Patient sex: M
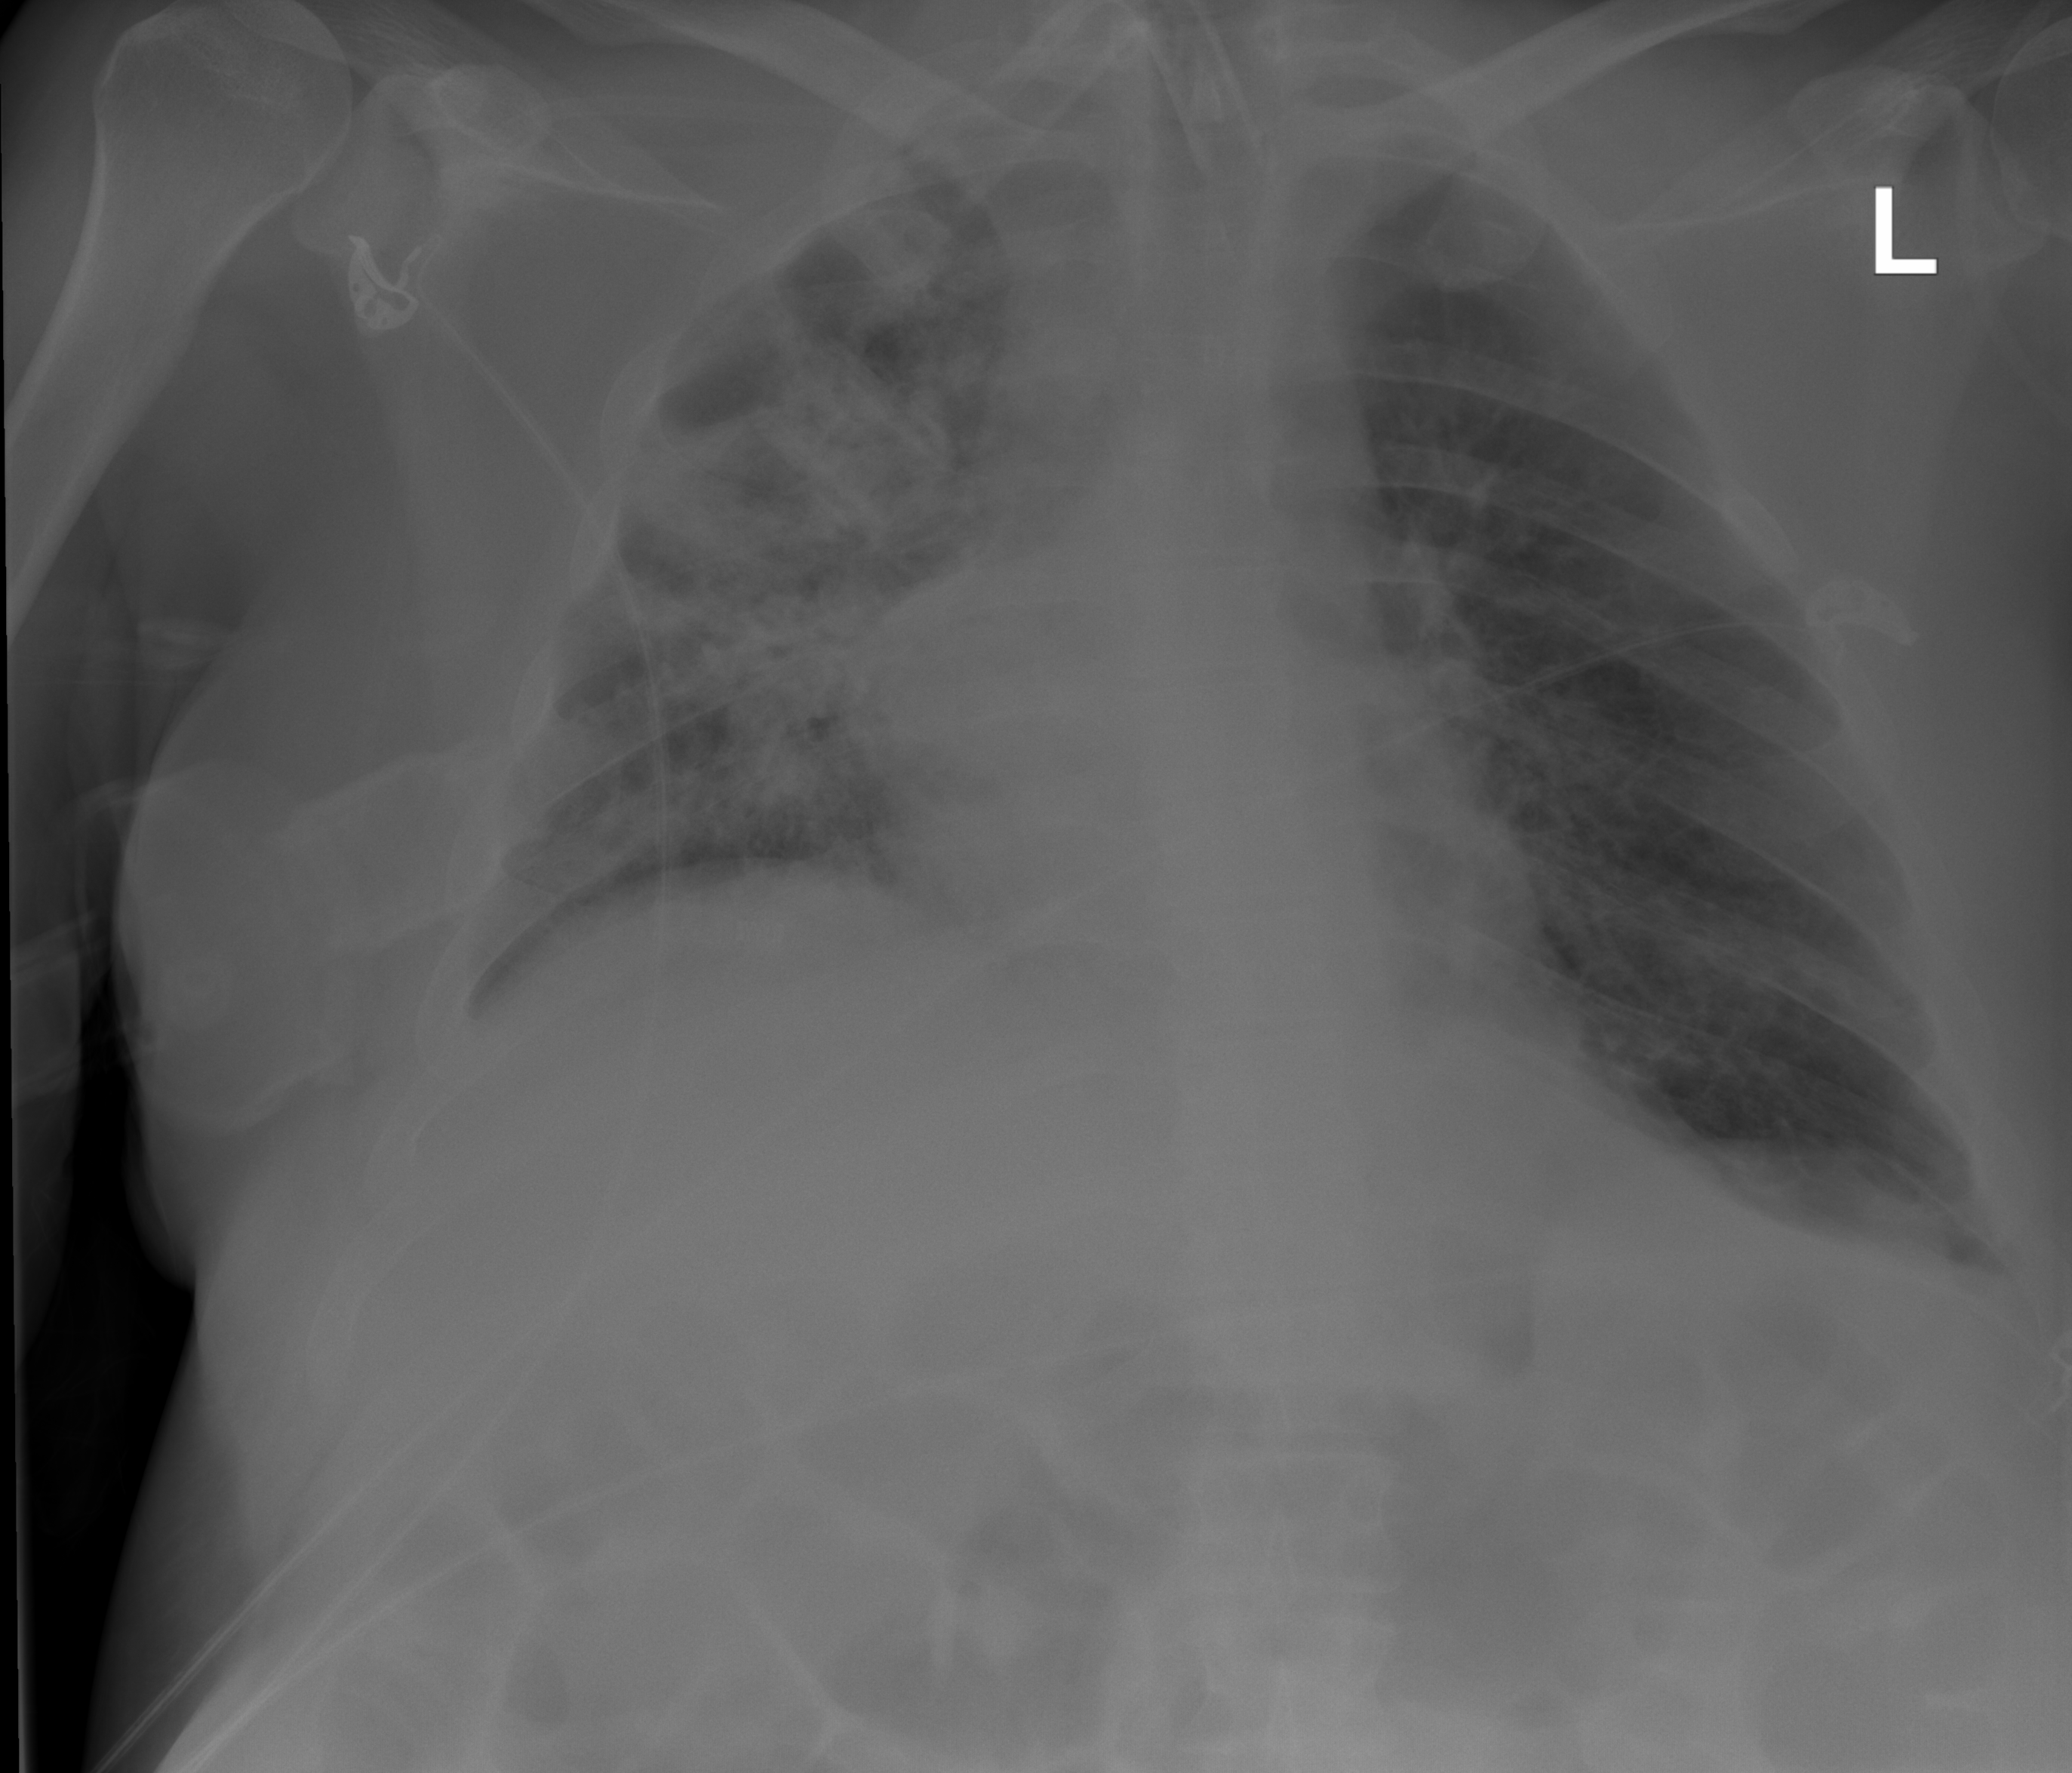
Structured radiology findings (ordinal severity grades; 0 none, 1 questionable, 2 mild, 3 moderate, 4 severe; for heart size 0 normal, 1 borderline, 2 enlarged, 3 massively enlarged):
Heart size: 0
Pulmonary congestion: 2
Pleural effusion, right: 0
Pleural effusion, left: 1
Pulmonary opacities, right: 3
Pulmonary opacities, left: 2
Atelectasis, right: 2
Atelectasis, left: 2